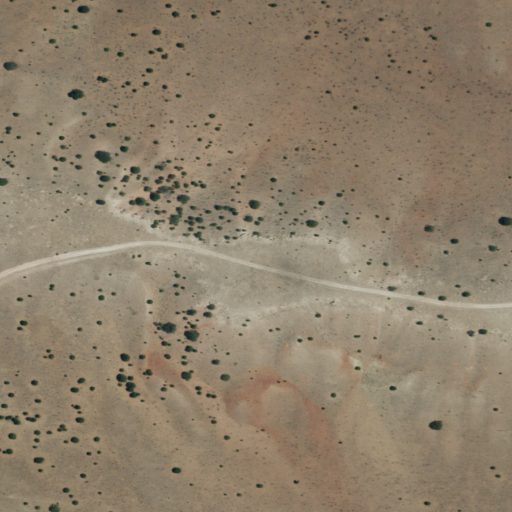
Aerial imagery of mountain in New Mexico named Loma Alta containing only shrub